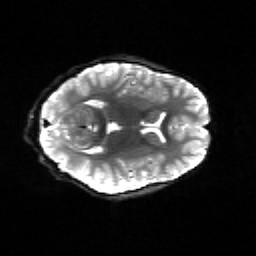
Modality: sbref
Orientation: axial
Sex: female
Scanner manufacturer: siemens
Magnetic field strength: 3 T
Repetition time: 5 s
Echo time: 0.071 s